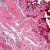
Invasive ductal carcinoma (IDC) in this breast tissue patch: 0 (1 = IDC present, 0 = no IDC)